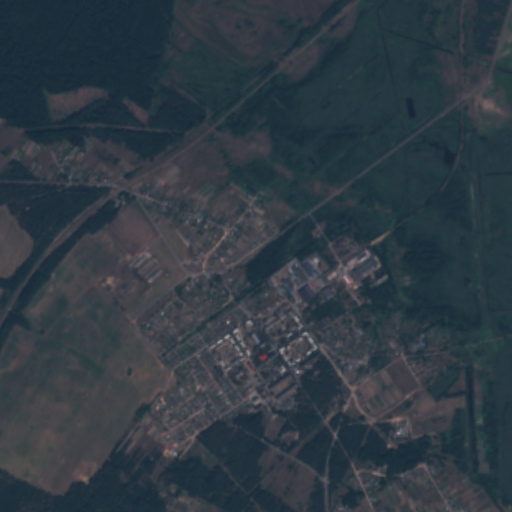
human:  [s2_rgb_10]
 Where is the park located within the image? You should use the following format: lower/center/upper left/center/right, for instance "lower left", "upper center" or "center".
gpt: The park is located in the lower right of the image.
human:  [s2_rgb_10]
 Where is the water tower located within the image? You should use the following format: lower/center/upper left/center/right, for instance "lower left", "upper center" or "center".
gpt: The water tower is located in the lower center of the image.
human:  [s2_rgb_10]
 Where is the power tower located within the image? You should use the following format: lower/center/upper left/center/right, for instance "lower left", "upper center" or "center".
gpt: There is no power tower in the image.